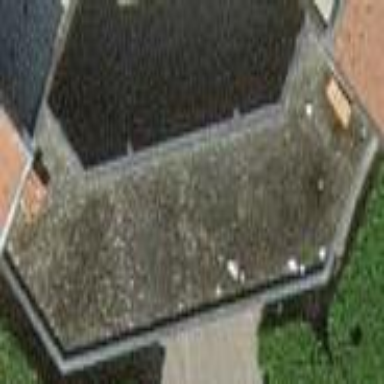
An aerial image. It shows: View of roof of building.